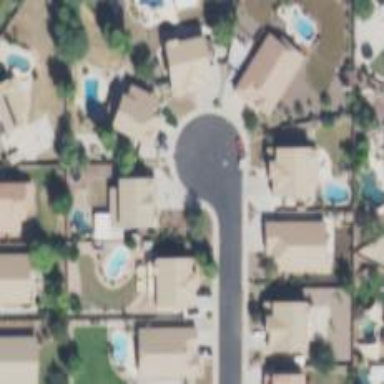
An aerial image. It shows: Asphalt road in residential area.